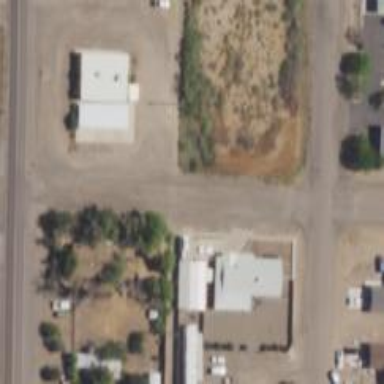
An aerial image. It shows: Alley classified as service road.